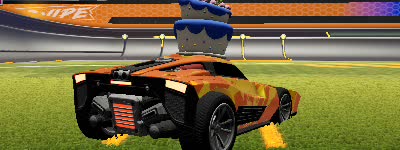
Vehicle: breakout